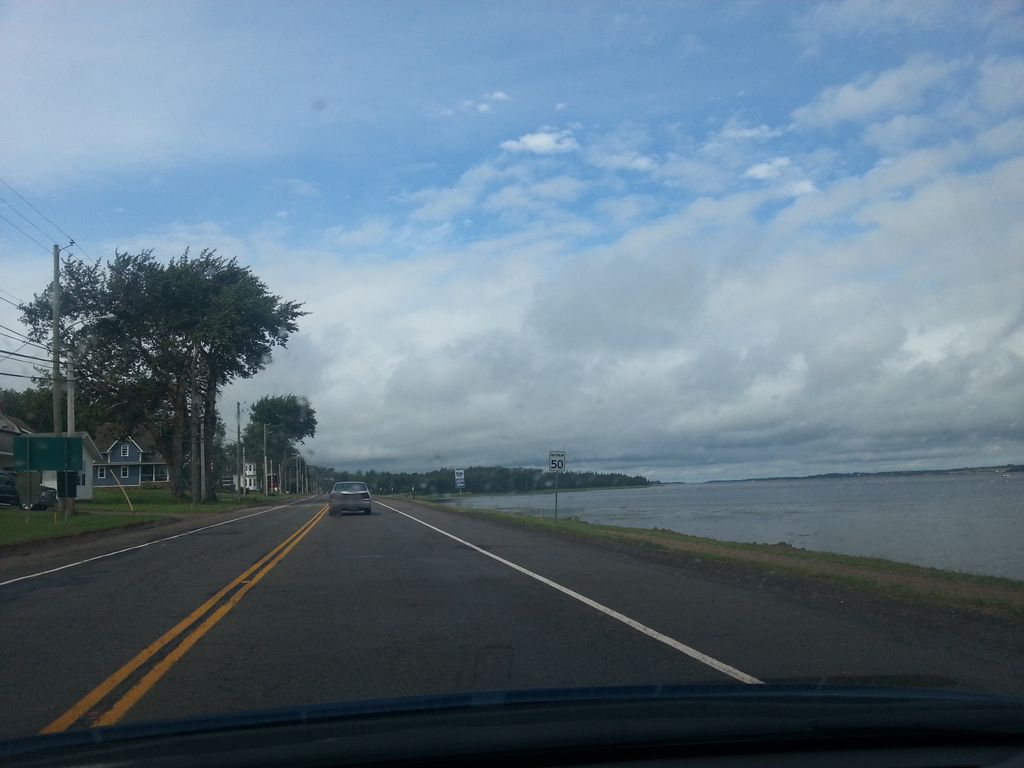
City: charlottetown